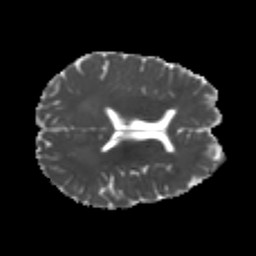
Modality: MD
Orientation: axial
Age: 22
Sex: male
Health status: healthy
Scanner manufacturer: philips
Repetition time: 7.476 s
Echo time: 0.08753 s